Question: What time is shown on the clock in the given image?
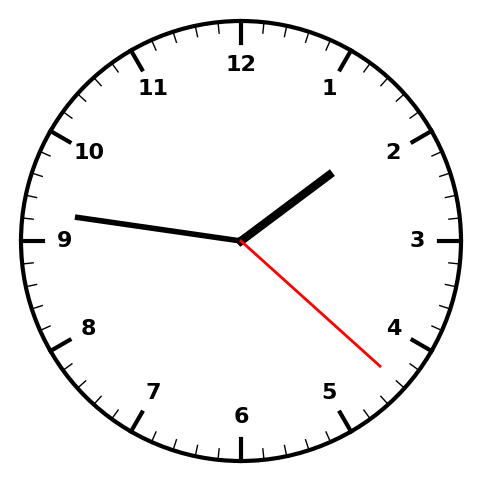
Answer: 01:46:22